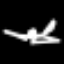
Label: angel